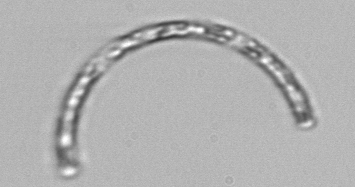
Label: Guinardia_striata